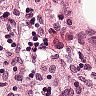
Metastatic tissue present: no